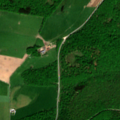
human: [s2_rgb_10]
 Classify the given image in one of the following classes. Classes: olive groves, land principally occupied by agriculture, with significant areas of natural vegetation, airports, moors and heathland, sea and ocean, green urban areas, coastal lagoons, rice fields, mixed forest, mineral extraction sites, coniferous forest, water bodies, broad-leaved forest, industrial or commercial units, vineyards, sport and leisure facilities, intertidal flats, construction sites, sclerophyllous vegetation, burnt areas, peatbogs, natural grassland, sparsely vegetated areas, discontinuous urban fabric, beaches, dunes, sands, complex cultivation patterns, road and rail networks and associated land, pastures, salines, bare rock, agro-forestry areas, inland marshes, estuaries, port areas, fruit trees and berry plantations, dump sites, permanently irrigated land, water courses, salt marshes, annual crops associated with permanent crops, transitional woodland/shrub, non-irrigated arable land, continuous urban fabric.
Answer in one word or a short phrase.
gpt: pastures, complex cultivation patterns, land principally occupied by agriculture, with significant areas of natural vegetation, broad-leaved forest